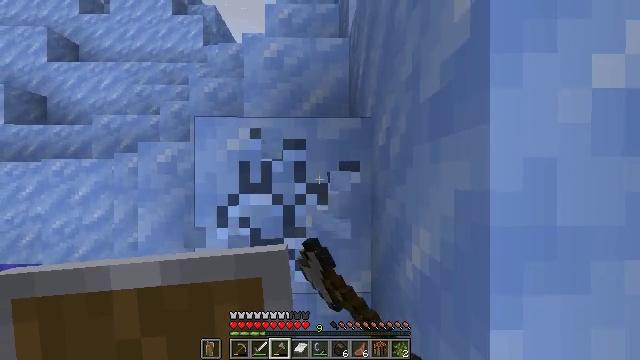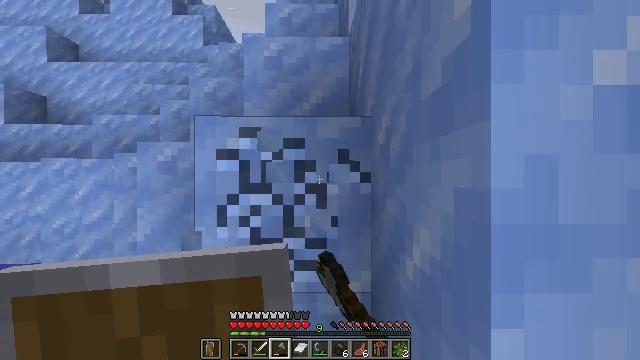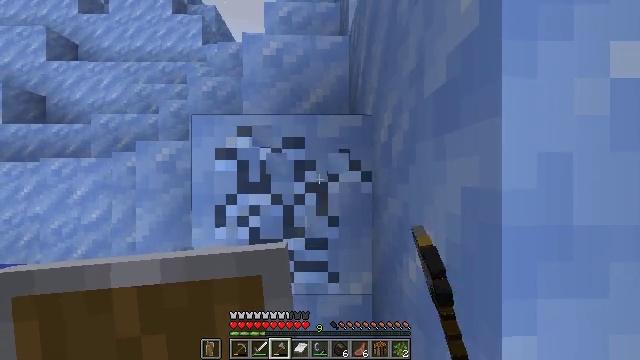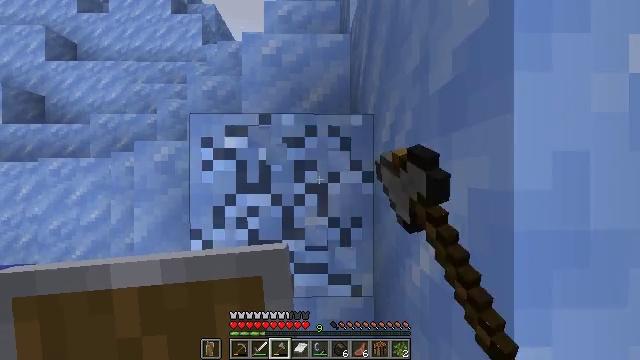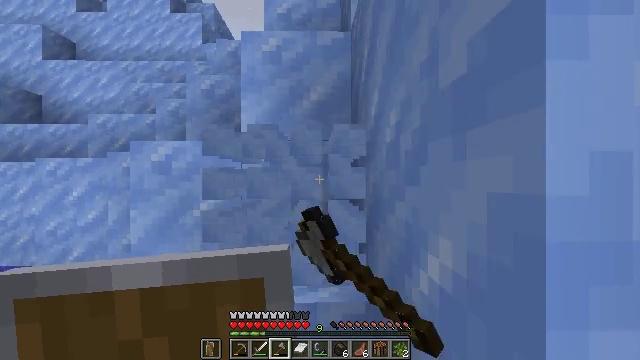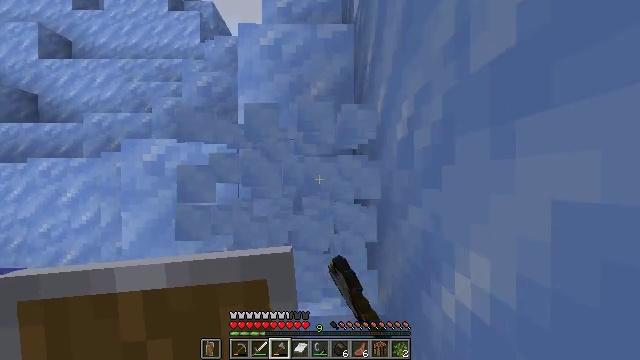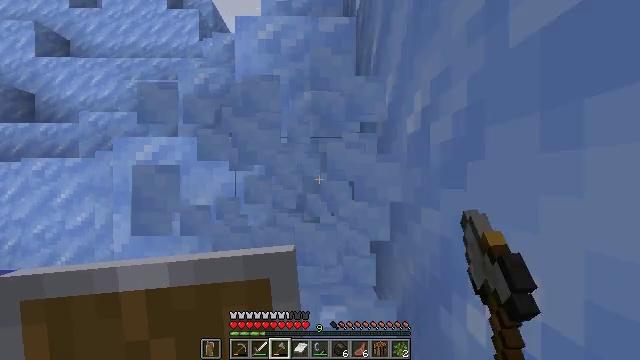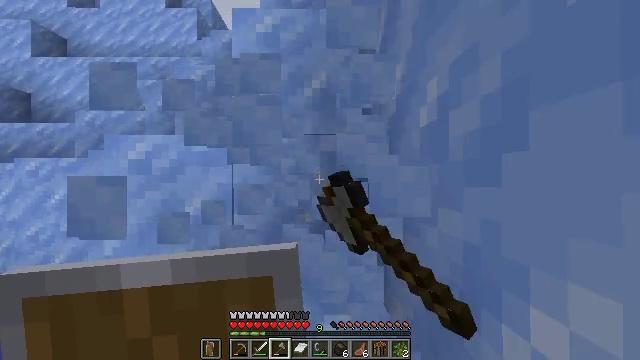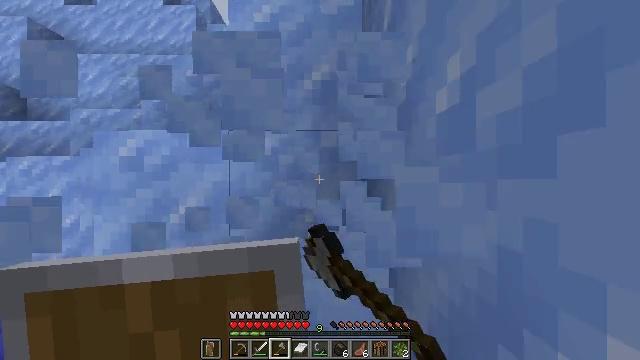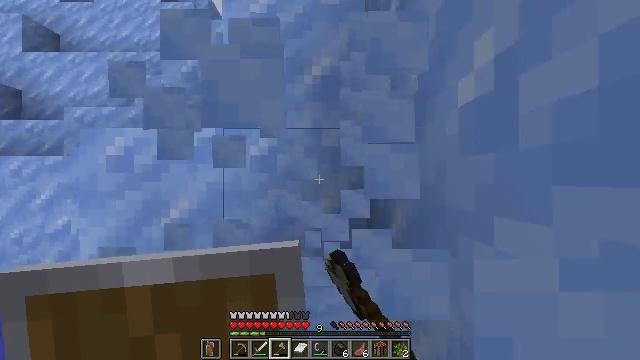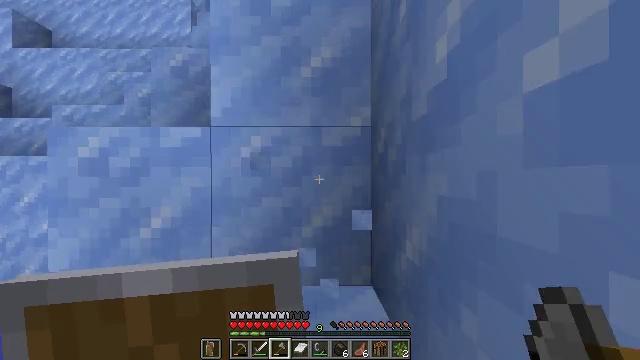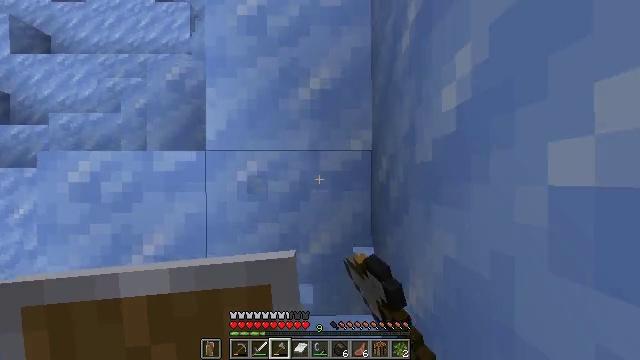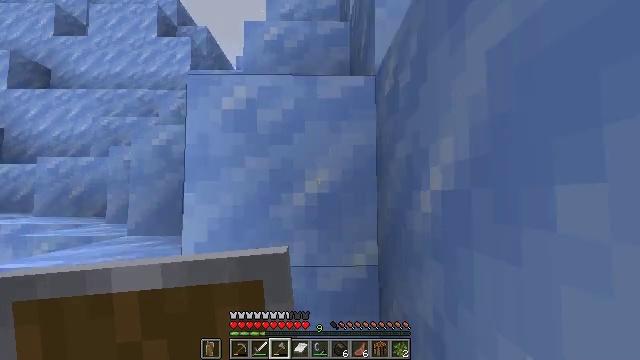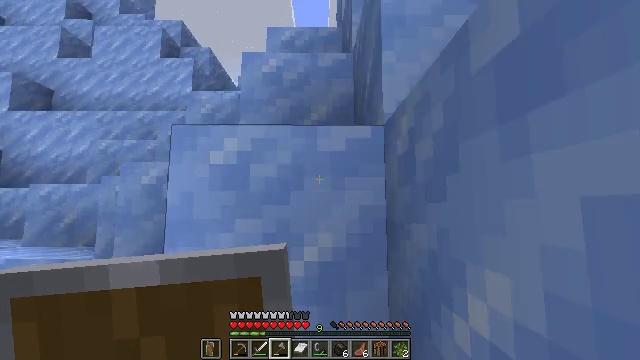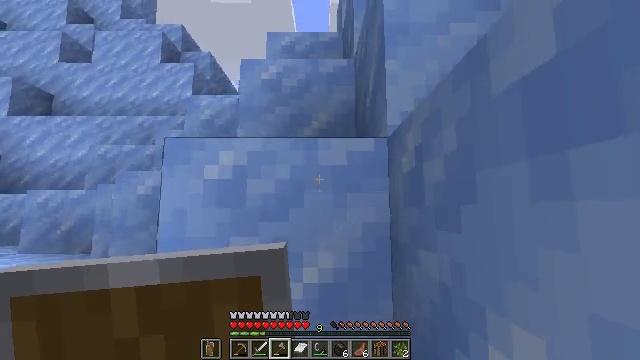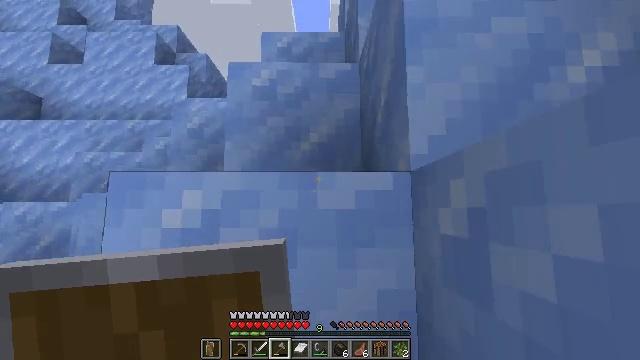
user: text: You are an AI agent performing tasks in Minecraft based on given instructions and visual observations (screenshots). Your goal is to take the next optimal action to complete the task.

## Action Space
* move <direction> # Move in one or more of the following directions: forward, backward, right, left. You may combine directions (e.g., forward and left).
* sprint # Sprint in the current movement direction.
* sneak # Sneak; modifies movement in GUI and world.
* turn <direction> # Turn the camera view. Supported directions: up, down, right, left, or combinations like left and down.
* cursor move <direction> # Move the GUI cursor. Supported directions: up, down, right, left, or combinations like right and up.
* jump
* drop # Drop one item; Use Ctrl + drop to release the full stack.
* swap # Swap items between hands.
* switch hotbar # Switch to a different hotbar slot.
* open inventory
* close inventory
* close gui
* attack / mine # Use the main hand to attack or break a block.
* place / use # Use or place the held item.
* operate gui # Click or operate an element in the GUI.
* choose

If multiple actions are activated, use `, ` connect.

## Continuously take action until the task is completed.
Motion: motion action
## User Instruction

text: Collect packed ice using a pickaxe.
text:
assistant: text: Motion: move forward, attack / mine
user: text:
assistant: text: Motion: move forward, attack / mine
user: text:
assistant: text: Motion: move forward, attack / mine
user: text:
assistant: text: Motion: move forward, attack / mine
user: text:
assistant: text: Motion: move forward, attack / mine
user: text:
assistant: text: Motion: move forward, attack / mine
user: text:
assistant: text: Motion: move forward, attack / mine
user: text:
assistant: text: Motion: move forward, attack / mine
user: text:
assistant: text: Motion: move forward, attack / mine
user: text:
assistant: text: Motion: move forward, attack / mine
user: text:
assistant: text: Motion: move forward, jump
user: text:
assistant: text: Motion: move forward, turn up, jump
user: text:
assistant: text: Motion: move forward, turn up, jump
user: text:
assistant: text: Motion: move forward, jump
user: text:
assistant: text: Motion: move forward, attack / mine
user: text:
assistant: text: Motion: move forward, attack / mine
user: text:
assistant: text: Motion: move forward, attack / mine
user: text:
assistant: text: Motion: move forward, attack / mine
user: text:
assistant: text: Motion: move forward, attack / mine
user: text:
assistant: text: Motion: attack / mine
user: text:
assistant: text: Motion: attack / mine
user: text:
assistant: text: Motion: attack / mine
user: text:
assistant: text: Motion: attack / mine
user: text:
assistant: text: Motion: attack / mine
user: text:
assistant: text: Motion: attack / mine
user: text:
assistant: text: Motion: attack / mine
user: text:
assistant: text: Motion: attack / mine
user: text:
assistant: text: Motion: attack / mine
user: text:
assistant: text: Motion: attack / mine
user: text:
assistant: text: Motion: attack / mine